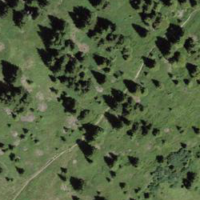
EUNIS habitat code: 23
Species observed at this site:
Campanula barbata